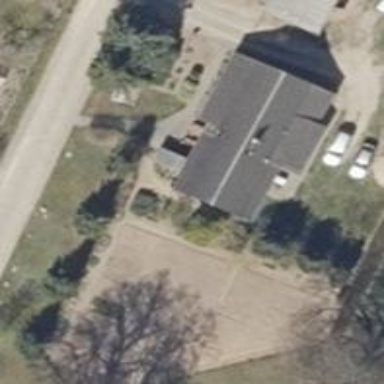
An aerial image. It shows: Detached building.